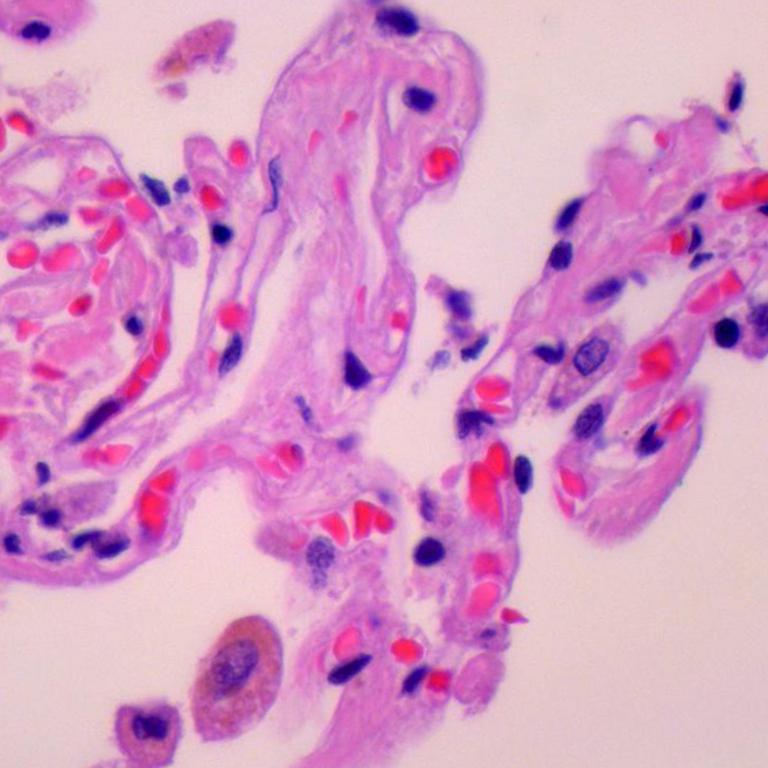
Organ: lung
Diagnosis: benign